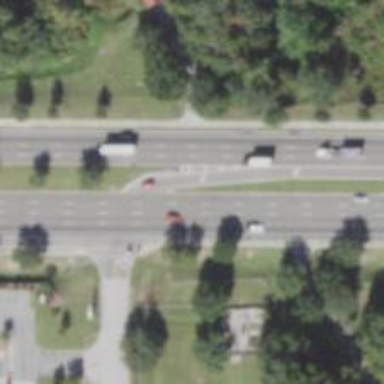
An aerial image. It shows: Asphalt trunk link road.